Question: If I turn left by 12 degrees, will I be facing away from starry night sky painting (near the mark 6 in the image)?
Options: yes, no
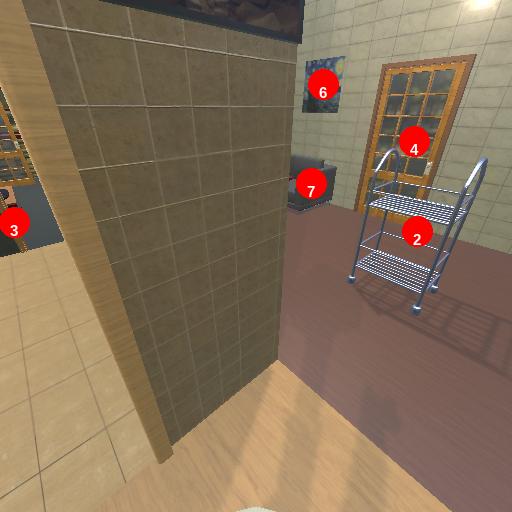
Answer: yes